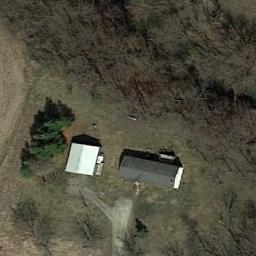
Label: sparse_residential